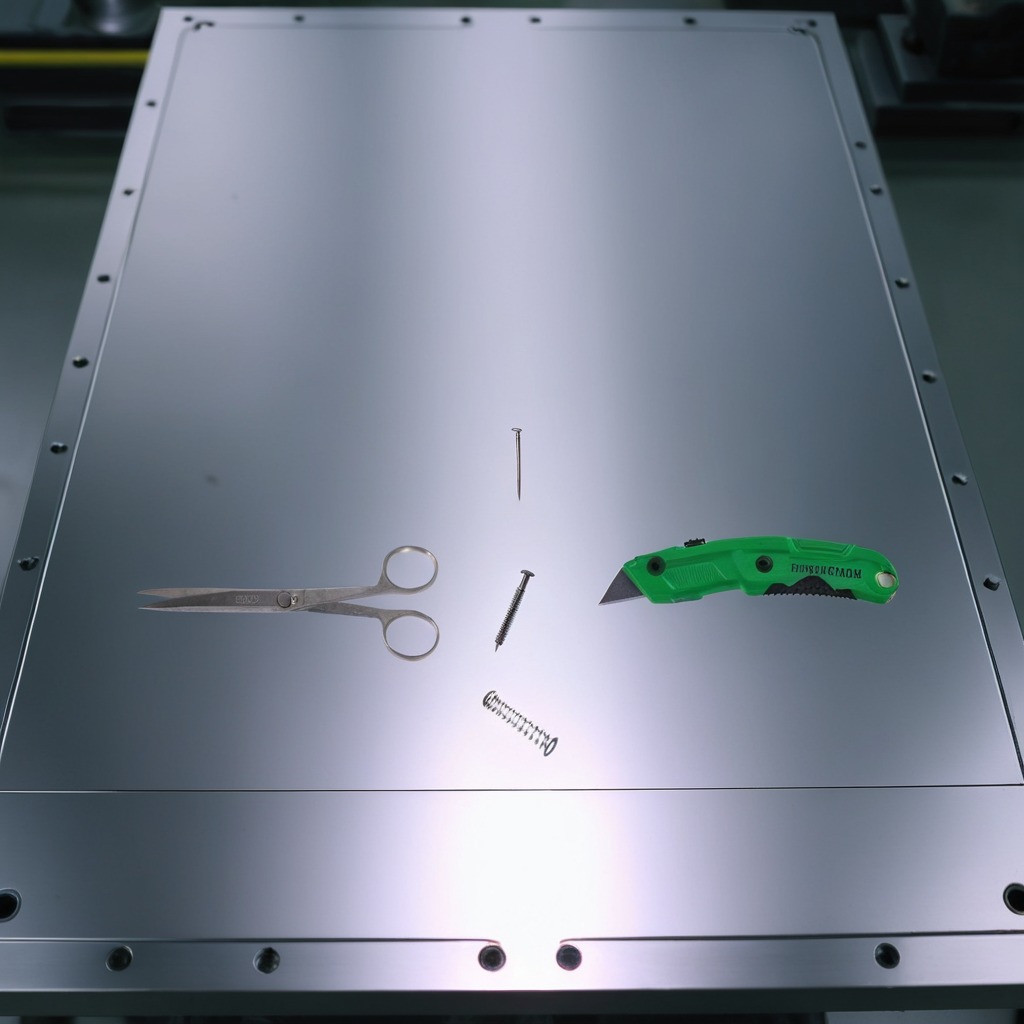
A utility knife, a metal machine screw, an iron nail, a coiled metal spring, and a pair of scissors are lying on a metal table in a machine shop under fluorescent lights.